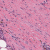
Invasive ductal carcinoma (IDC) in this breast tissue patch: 0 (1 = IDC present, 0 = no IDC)